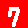
Digit: 7